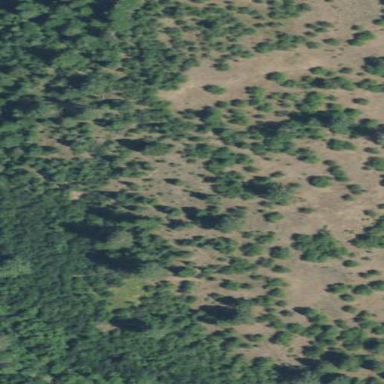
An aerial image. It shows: Area covered in scrub vegetation.